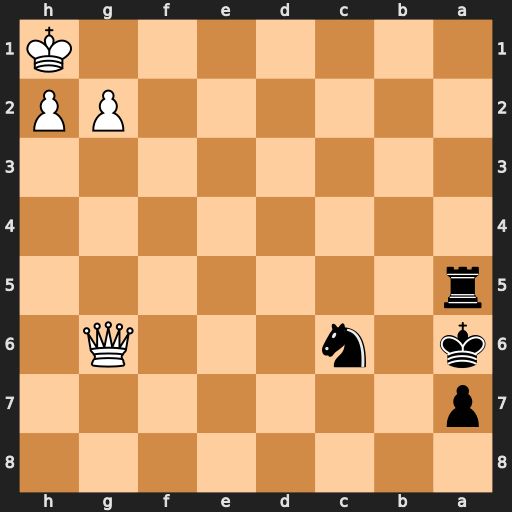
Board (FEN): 8/p7/k1n3Q1/r7/8/8/6PP/7K
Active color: b
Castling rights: -
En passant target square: -
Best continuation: Ra1+ Qb1 Rxb1#